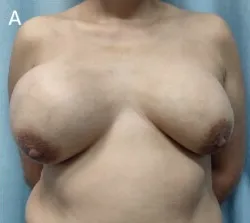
PASH patient before surgery. (A - C) Pre-surgery photographs taken from different angles, indicating breast asymmetry. The right breast was significantly larger than the left, and mild venous dilatation can be observed on the surface of both breasts. PASH, Pseudoangiomatous stromal hyperplasia.
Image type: medical_photograph (other_medical_photograph)